Question: I was looking for this solution in internet and none of them worked properly.
I decided to create variables, then accommodates it in the user defined function:
'''
CREATE FUNCTION Top10CustomerByCategoryInYear
(
@Category varchar(MAX),
@StartYear int,
@EndYear int
)
RETURNS @CustomerTop10TableByCategoryInYears TABLE
(
[Customer Name] VARCHAR(MAX),
[Category] VARCHAR(MAX),
Sales int,
Year int
)
AS
BEGIN
INSERT INTO @CustomerTop10TableByCategoryInYears
SELECT
DISTINCT TOP 10 WITH TIES
[Customer Name],
[Category],
SUM(Sales) OVER (PARTITION BY [Customer Name]) as Sales,
YearOfOrderDate as [Year]
FROM [Project4].[dbo].[SuperStore]
WHERE [Category] = @Category AND YearOfOrderDate BETWEEN @StartYear AND @EndYear
ORDER BY Sales DESC
RETURN;
END
GO
'''
It works properly, because for example I am able to return the top 10 Customer in the Furniture Category in 2011 and 2012
'''
SELECT *
FROM Top10CustomerByCategoryInYear('Furniture',2011,2011)
SELECT *
FROM Top10CustomerByCategoryInYear('Furniture',2012,2012)
'''
<URL>
<URL>
Then, I would like to have all records (2011-2014) in one Table. I decided to use CTE, then JOIN these Tables by Category:
'''
WITH Furniture2011 AS (
SELECT DISTINCT *
FROM Top10CustomerByCategoryInYear('Furniture',2011,2011)
), Furniture2012 AS (
SELECT DISTINCT *
FROM Top10CustomerByCategoryInYear('Furniture',2012,2012)
), Furniture2013 AS (
SELECT DISTINCT *
FROM Top10CustomerByCategoryInYear('Furniture',2013,2013)
), Furniture2014 AS (
SELECT DISTINCT *
FROM Top10CustomerByCategoryInYear('Furniture',2014,2014)
)
SELECT DISTINCT *
FROM Furniture2011 F1
JOIN Furniture2012 F2
ON F1.Category = F2.Category
JOIN Furniture2013 F3
ON F1.Category = F3.Category
JOIN Furniture2014 F4
ON F1.Category = F4.Category
'''
Unfortunately there are a lot of duplicates:
[
I tried a lot of solutions from my mind and internet and unfortunately these did not work.
I was wondering if it is possible to combine these Tables using UDF/Variables, TEMP TABLE and finally CTE.
Could you please tell me if it is possible?
If so, would you be so kind as to support me in modifying my codes in SQL to have the desired result without any duplicates?
I would appreciate it if you could advise me on it.
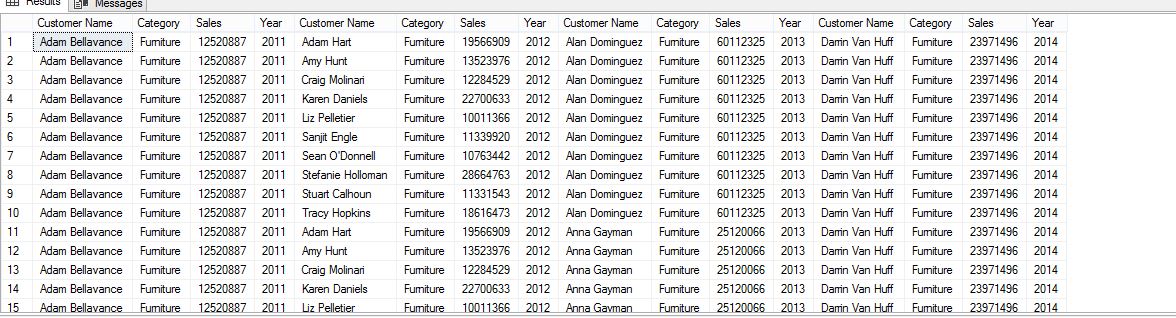
Answer: You can have an Table function taking a start and end year. Inline is faster than multi-statement.
Start with a virtual table of years, then 'CROSS APPLY' the top 10 results for each year.
'''
CREATE FUNCTION Top10CustomerByCategoryInYear
(
@Category varchar(MAX),
@StartYear int,
@EndYear int
)
RETURNS TABLE
AS RETURN
WITH L0 AS (
SELECT @StartYear - 1 + ROW_NUMBER() OVER (ORDER BY (SELECT 1)) AS Year
FROM (VALUES(1),(1),(1),(1),(1),(1),(1),(1),
(1),(1),(1),(1),(1),(1),(1),(1),
(1),(1),(1),(1),(1),(1),(1),(1),
(1),(1),(1),(1),(1),(1),(1),(1)) AS D(c)
),
Years AS (
SELECT * FROM L0 WHERE Year <= @EndYear
)
SELECT
s.[Customer Name],
@Category AS [Category],
s.Sales,
y.Year
FROM Years y
CROSS APPLY (
SELECT TOP 10 WITH TIES
[Customer Name],
SUM(Sales) AS Sales
FROM [dbo].[SuperStore] s
WHERE [Category] = @Category
AND y.Year = s.YearOfOrderDate
GROUP BY [Customer Name]
ORDER BY Sales DESC
) s;
GO
'''